Question: I'm adding a tabbarcontroller to the main view controller. If I touch the title below the image logo of the tabbar it won't respond. If I click the image of the tabbar, it gets a click and selected. This issue is only iPhone 5(4 inch screen). But it works fine in 3.5 inch device.
Please, refer the below the image, area inside red border won't respond to touch for all tabbars.

Same issue occurs in both device a.w.a simulator. I remember a post with full tabbar click access here in StackOverflow, but can't find it right now. Please suggest a solution for this.
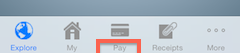
Answer: > Edit
Based on your comment
'''
I added the tabbarcontroller using, tabctrl.view.frame = CGRectMake(0, 20, 320, 548); [self.view addSubview:tabctrl.view];
'''
You should also initialize the tabBar with window bounds or self.view
or try not setting the view and tabbar will set it itself
> Previous Answer
Enable FullScreen for the MainWindow in the utilities inspector